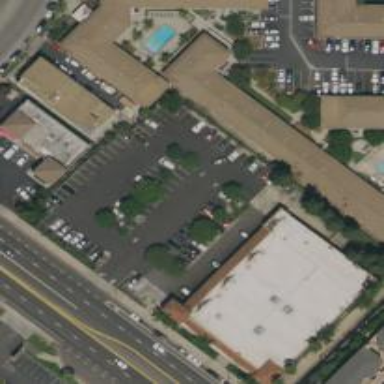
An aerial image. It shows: Commercial building housing car repair shop.